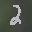
Label: 2